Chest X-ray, AP view. Patient: 30 years old, sex M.
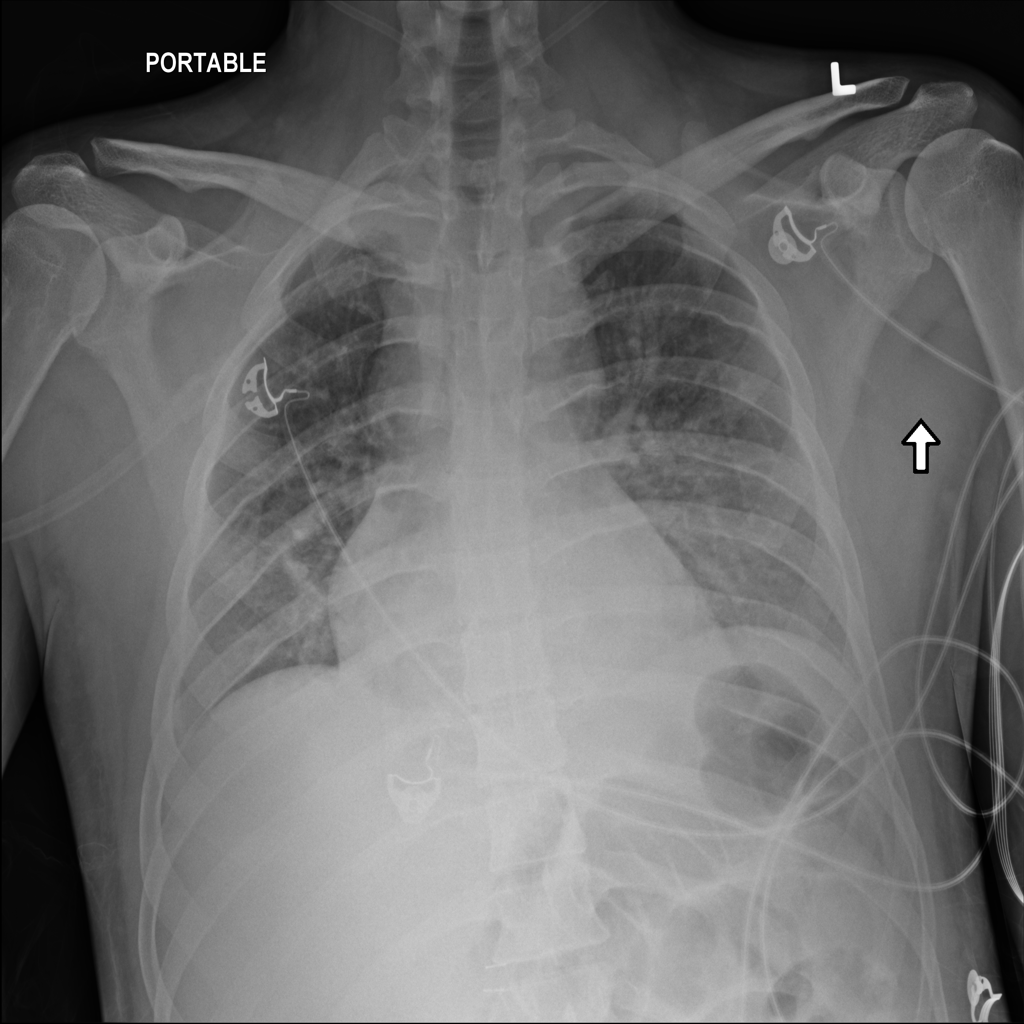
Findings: Effusion, Infiltration